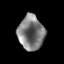
Tissue: prostate
Cell type: T cells
Senescence score: 0.3557
Nuclear area (px): 882
Mean DAPI intensity: 125.706